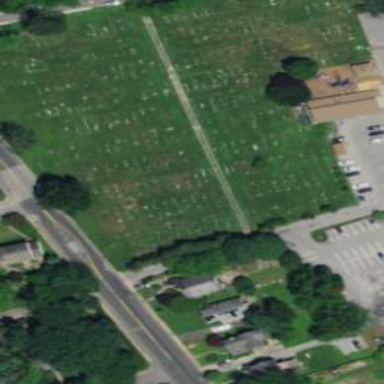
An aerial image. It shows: Cemetery.